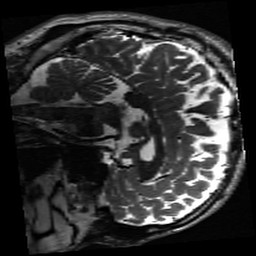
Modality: inplaneT2
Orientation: sagittal